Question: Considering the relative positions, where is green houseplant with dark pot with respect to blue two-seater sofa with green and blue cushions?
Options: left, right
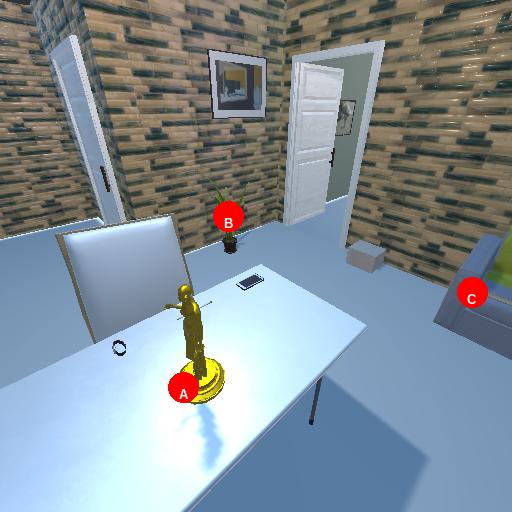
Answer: left